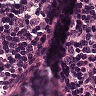
Metastatic tissue present: yes